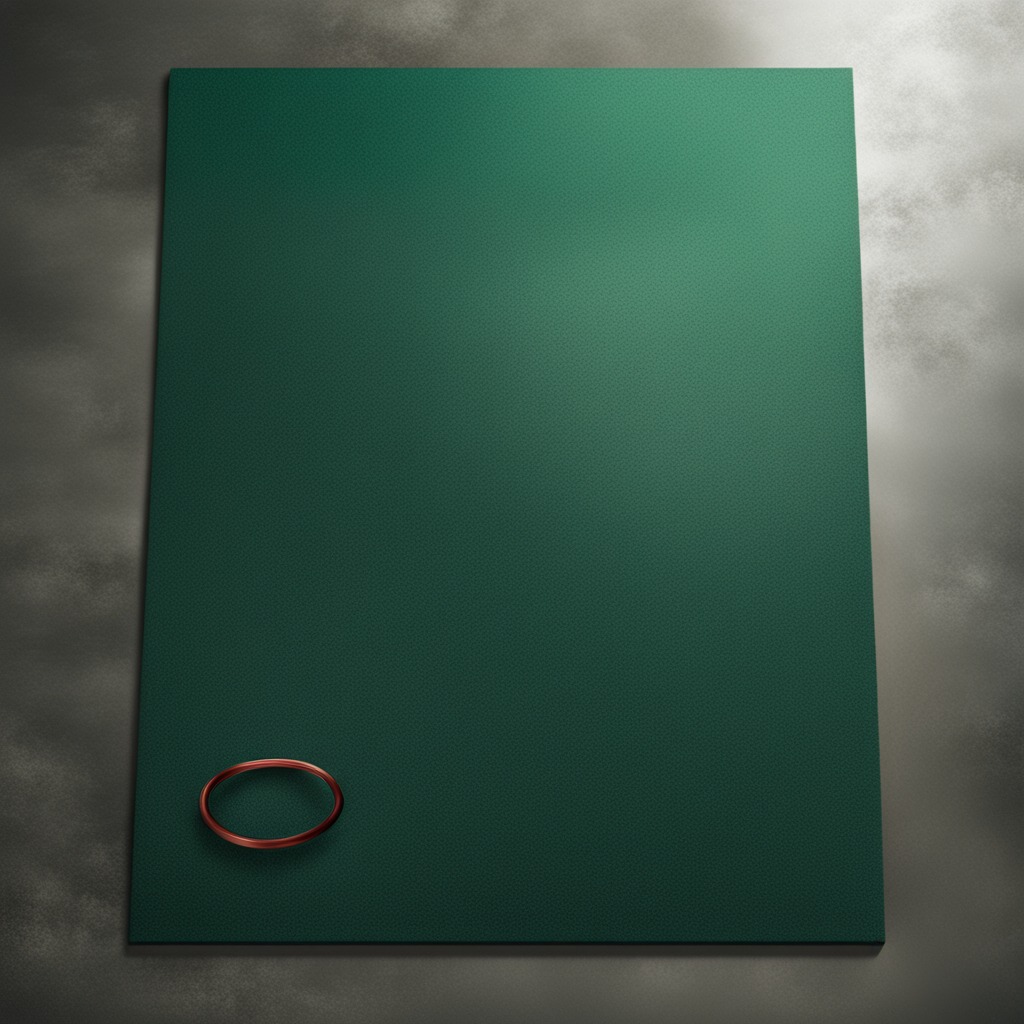
A rubber O-ring lying on the green rubber mat inside a workshop under bright overhead lighting crisp shadows high clarity worn but beneath the mat